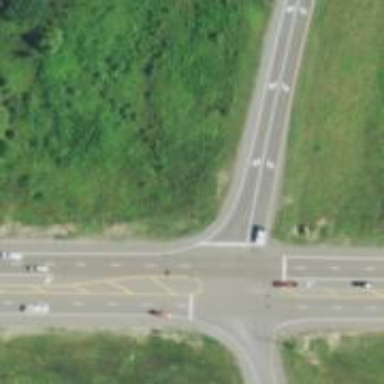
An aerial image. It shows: Trunk link highway.